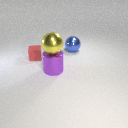
large blue metal sphere behind small red rubber cube